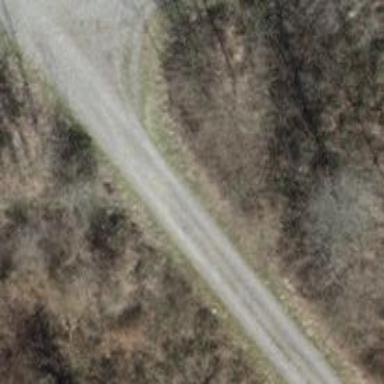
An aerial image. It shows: Pebblestone track with grade3 tracktype.